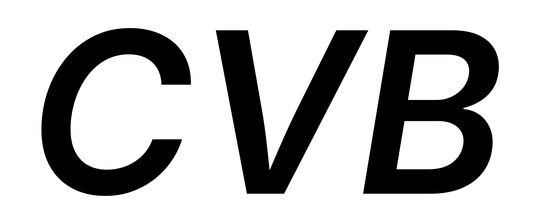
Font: Inter-Italic_SemiBold_Italic